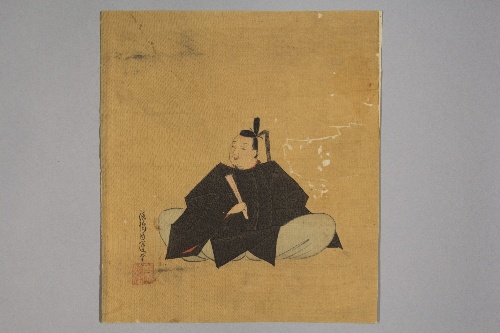
Artist: Kano Shōun
Artist bio: 1637–1702
Date: 17th century
Object type: Painting
Classification: Paintings
Medium: Unmounted shikisi leaf; ink and color on silk
Culture: Japan
Period: Edo period (1615–1868)
Dimensions: 7 1/4 × 6 1/2 in. (18.4 × 16.5 cm)
Department: Asian Art
Credit line: Gift of Estate of Samuel Isham, 1914
Accession year: 1914
Repository: Metropolitan Museum of Art, New York, NY
Tags: Men|Poets